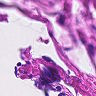
Metastatic tissue present: no